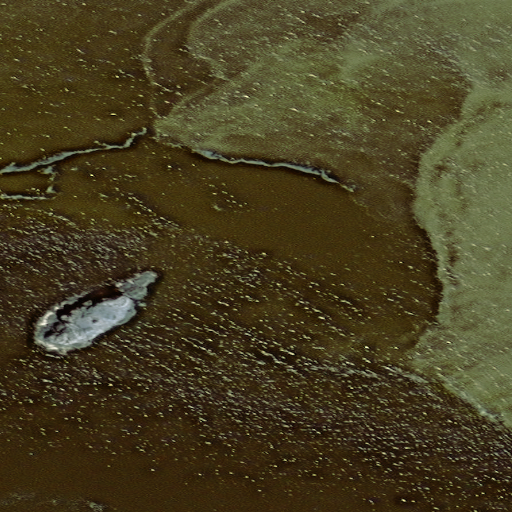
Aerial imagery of island in Alaska named Sixty-foot Rock containing only unknown